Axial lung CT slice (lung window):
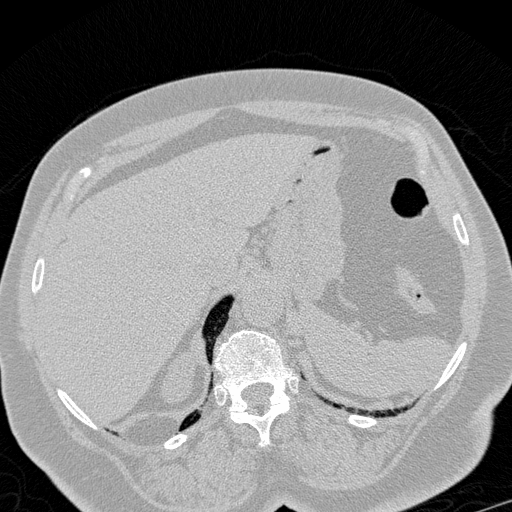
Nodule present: no